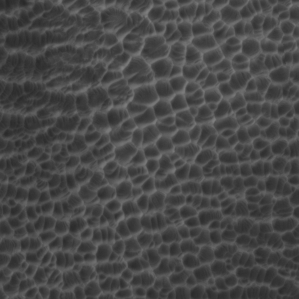
Label: non_frost